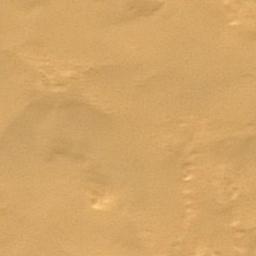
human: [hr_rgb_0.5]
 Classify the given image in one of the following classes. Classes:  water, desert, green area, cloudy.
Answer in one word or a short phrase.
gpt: desert